Question: I am unable to get my div 'height' in cross-browsers(atleast with Chrome and Firefox should looks the same)
Here is the screenshot what I mean to say:

As you can see there is height diff in firefox as compared to chrome.
I am unable to get work out with its height and I need a better solution to solve this
CSS:
'''
.container {
width: 500px;
max-height: 730px;
margin: 10px;
border: 1px solid #fff;
background-color: #ffffff;
box-shadow: 0px 2px 7px #292929;
-moz-box-shadow: 0px 2px 7px #292929;
-webkit-box-shadow: 0px 2px 7px #292929;
border-radius: 10px;
-moz-border-radius: 10px;
-webkit-border-radius: 10px;
}
.mainbody,.header,.footer {
padding: 5px;
}
.mainbody {
margin-top: 0;
min-height: 150px;
max-height: 615px;
overflow: auto;
}
.header {
height: 40px;
border-bottom: 1px solid #EEE;
background-color: #ffffff;
height: 40px;
-webkit-border-top-left-radius: 5px;
-webkit-border-top-right-radius: 5px;
-moz-border-radius-topleft: 5px;
-moz-border-radius-topright: 5px;
border-top-left-radius: 5px;
border-top-right-radius: 5px;
}
.footer {
height: 40px;
background-color: whiteSmoke;
border-top: 1px solid #DDD;
-webkit-border-bottom-left-radius: 5px;
-webkit-border-bottom-right-radius: 5px;
-moz-border-radius-bottomleft: 5px;
-moz-border-radius-bottomright: 5px;
border-bottom-left-radius: 5px;
border-bottom-right-radius: 5px;
}
'''
HTML:
'''
<div class="container">
<div class="header">Header</div>
<div class="mainbody">
<p>Body</p>
<p>Body</p>
<p>Body</p>
<p>Body</p>
<p>Body</p>
<p>Body</p>
<p>Body</p>
<p>Body</p>
<p>Body</p>
<p>Body</p>
<p>Body</p>
<p>Body</p>
<p>Body</p>
<p>Body</p>
<p>Body</p>
<p>Body</p>
<p>Body</p>
<p>Body</p>
<p>Body</p>
<p>Body</p>
<p>Body</p>
<p>Body</p>
</div>
<div class="footer">Footer</div>
'''
<URL>
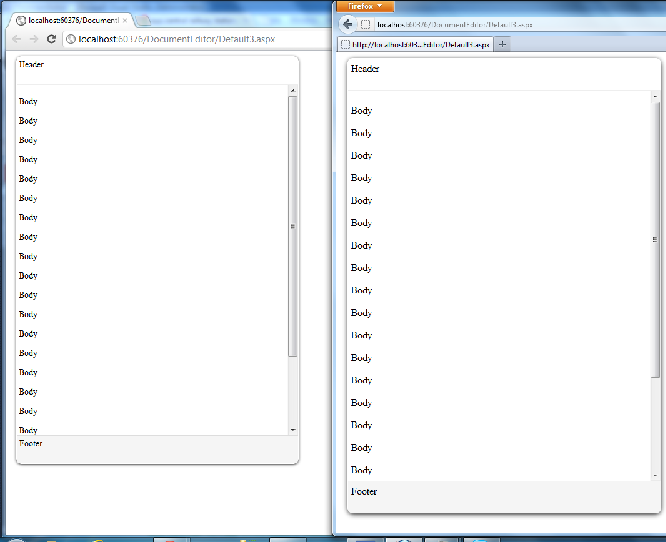
Answer: If I test your demo in firefox and chrome the height of both are the same. I think one of your browser has a different zoom level. Press the keys and at the same time in both browsers and compare again.